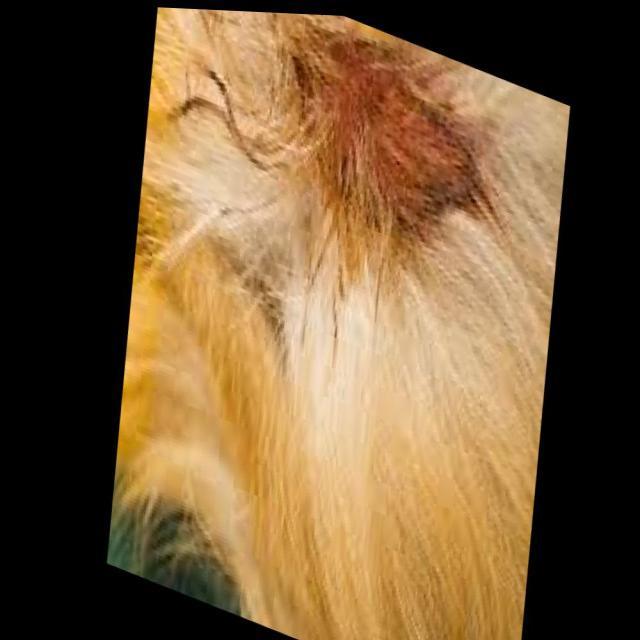
Canine dermatitis — inflammation of the skin presenting with erythema, pruritus, papules, and excoriation. May be allergic, contact, or atopic in origin.